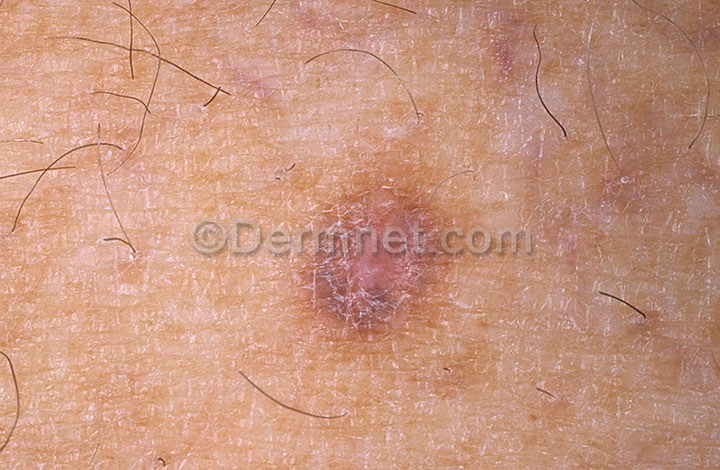
Disease: Seborrheic Keratoses and other Benign Tumors